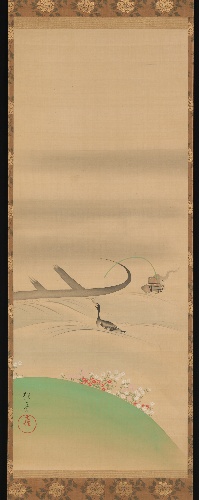
Artist: Sakai Hōitsu
Artist bio: Japanese, 1761–1828
Object type: Hanging scroll
Classification: Paintings
Medium: Hanging scroll; ink and color on silk
Culture: Japan
Period: Edo period (1615–1868)
Dimensions: Image: 47 x 19 in. (119.4 x 48.3 cm)
Department: Asian Art
Credit line: Gift of Florence and Herbert Irving, 2015
Accession year: 2015
Repository: Metropolitan Museum of Art, New York, NY
Tags: Birds|Fishing|Flowers